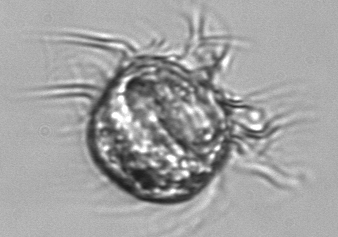
Label: Leegaardiella_ovalis